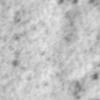
Label: no_change